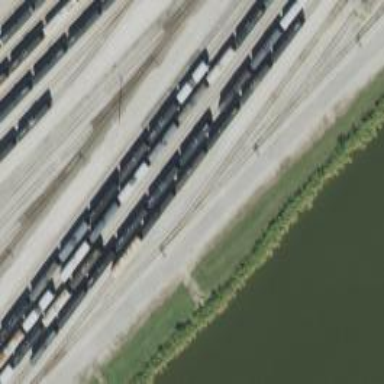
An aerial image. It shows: Railway yard.